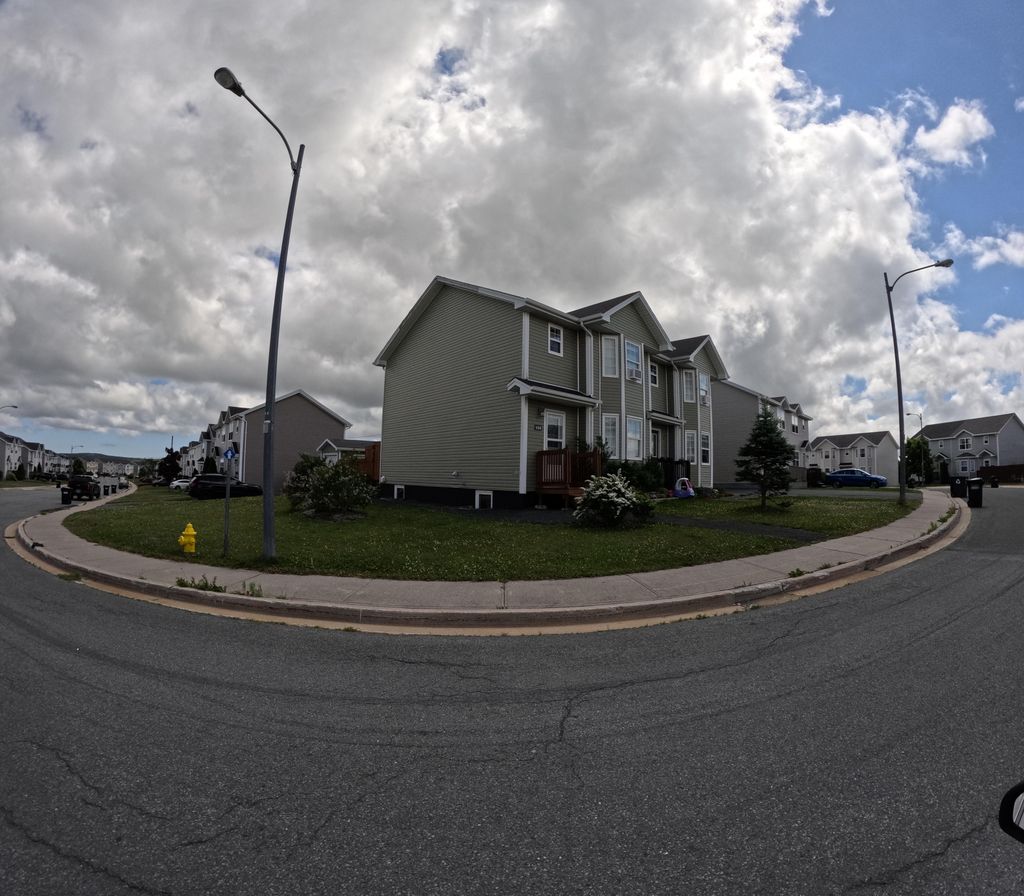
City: st_johns